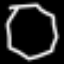
Label: octagon